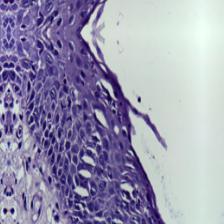
Diagnosis: Normal